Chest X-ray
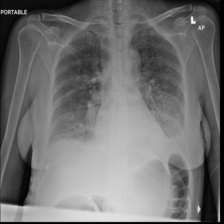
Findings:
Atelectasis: positive
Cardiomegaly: negative
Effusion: positive
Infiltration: positive
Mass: negative
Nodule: negative
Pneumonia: negative
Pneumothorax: negative
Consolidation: negative
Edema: negative
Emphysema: negative
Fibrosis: negative
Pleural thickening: negative
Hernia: negative